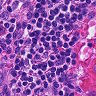
Metastatic tissue present: no